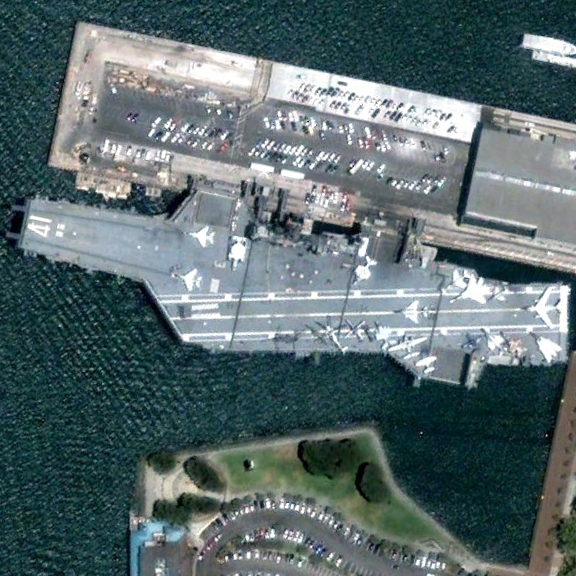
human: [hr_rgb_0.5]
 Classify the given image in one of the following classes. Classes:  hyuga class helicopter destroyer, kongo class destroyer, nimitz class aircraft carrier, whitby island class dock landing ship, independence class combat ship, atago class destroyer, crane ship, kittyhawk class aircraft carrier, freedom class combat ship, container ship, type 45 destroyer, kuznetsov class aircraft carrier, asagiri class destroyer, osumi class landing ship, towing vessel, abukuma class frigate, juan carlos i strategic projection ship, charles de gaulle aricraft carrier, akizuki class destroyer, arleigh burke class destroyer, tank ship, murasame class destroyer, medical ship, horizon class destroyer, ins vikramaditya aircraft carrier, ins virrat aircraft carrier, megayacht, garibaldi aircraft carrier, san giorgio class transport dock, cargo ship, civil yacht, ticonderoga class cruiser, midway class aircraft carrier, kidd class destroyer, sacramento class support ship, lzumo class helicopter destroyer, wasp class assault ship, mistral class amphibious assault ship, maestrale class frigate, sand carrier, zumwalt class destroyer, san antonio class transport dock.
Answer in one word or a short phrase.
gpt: Midway class aircraft carrier